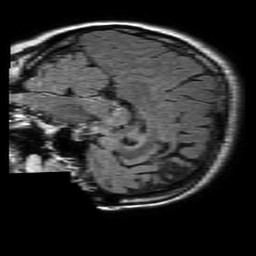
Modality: FLAIR
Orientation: sagittal
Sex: female
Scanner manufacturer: philips
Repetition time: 11 s
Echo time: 0.125 s